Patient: sex F, age 66
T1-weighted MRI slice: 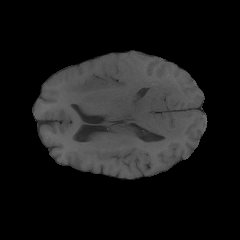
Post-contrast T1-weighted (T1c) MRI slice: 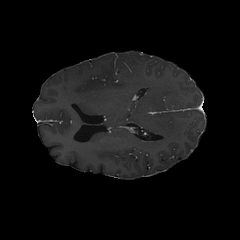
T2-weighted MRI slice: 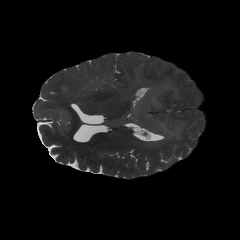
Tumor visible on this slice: yes
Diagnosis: Astrocytoma, IDH-wildtype
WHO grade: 2